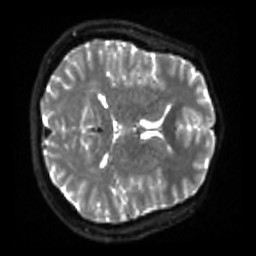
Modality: sbref
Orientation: axial
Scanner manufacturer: siemens
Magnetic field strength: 3 T
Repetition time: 4 s
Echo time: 0.0594 s